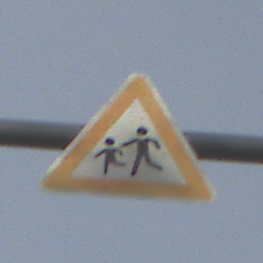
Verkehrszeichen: KinderRechts
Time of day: MorningAfternoon
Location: Outdoor (Nature)
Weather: PartlyCloudy
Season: NotSpecified
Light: Natural